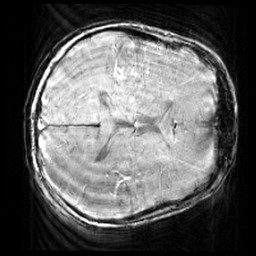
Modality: SWI
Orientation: axial
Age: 11
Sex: male
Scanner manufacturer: siemens
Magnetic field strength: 3 T
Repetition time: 0.027 s
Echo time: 0.02 s